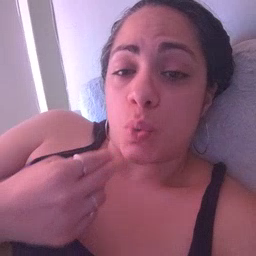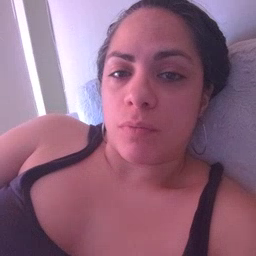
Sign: cute